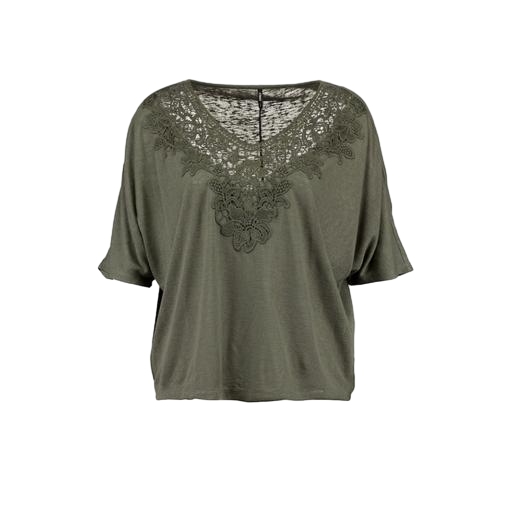
lace-yoke t-shirt, short-sleeve top only macy, green exclusive lace tee, white background